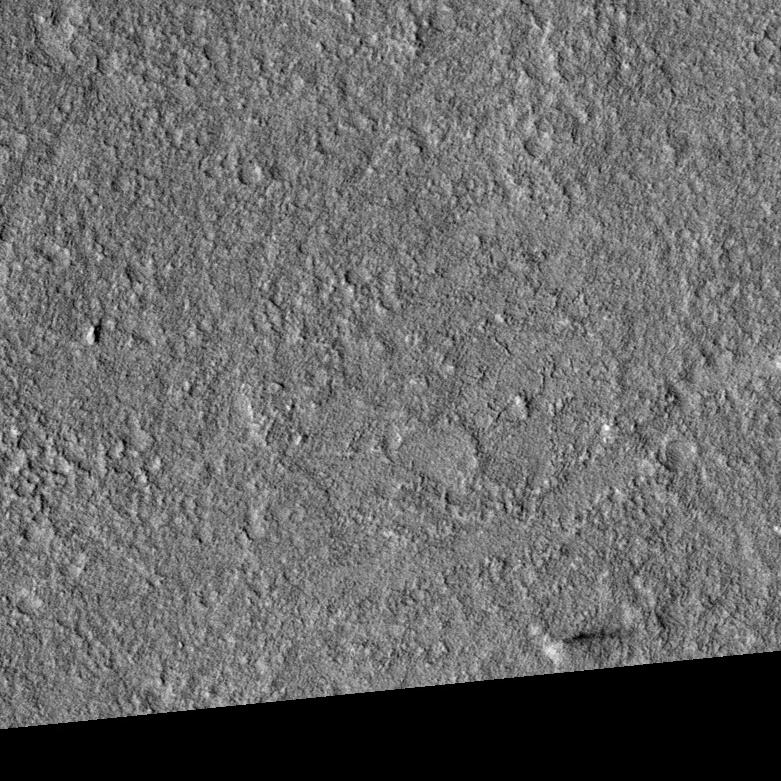
Label: dustdevil